Question: Find the area of the following quadrilateral, where all points are on integers. The result is rounded to 1 decimal place
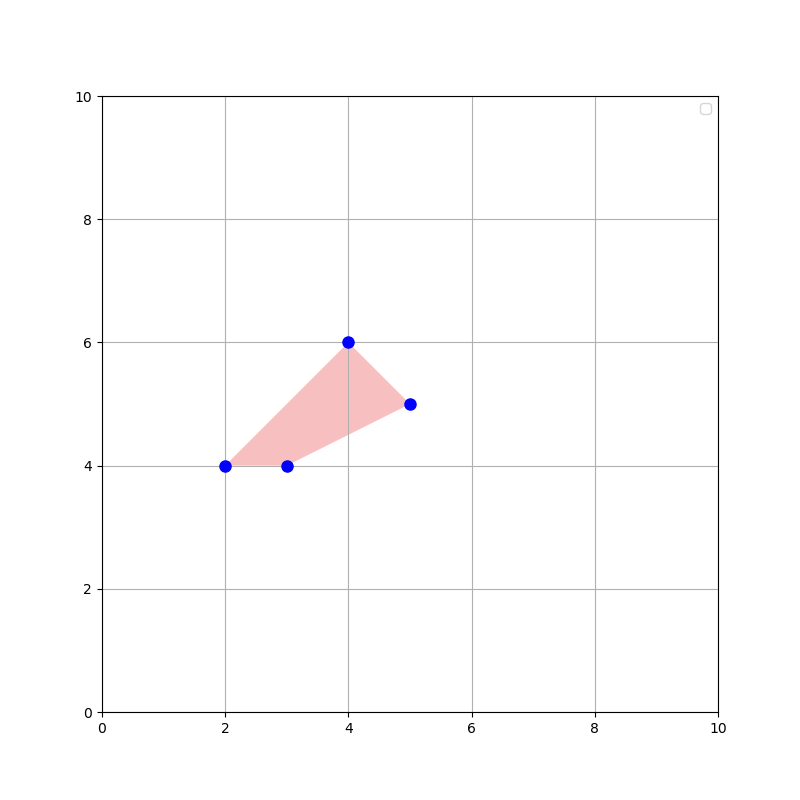
Answer: 2.5